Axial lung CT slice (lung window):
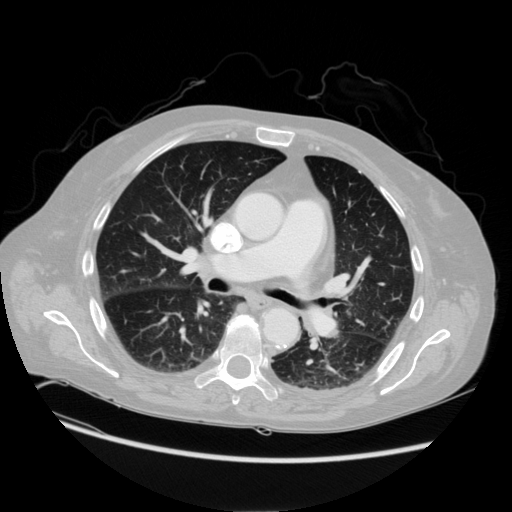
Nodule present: no